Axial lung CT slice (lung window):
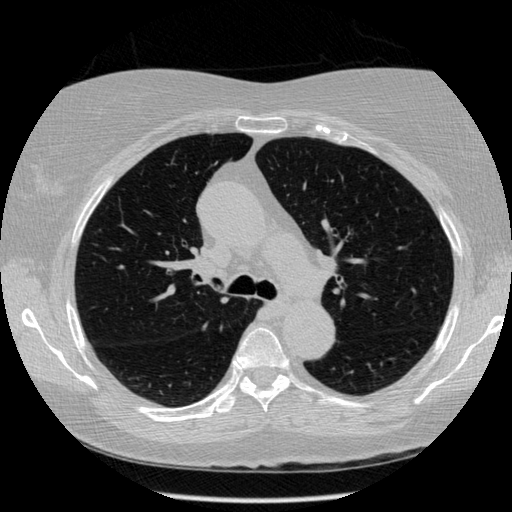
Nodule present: no